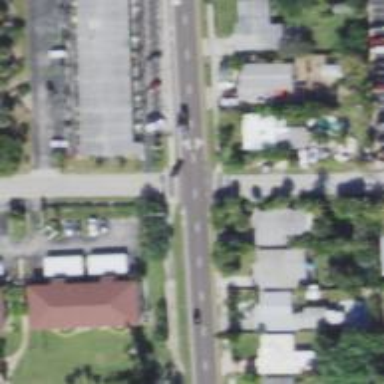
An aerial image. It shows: Marked road crossing.